Aerial crown-view tile of a tropical tree (Barro Colorado Island, Panama), acquired 20240918:
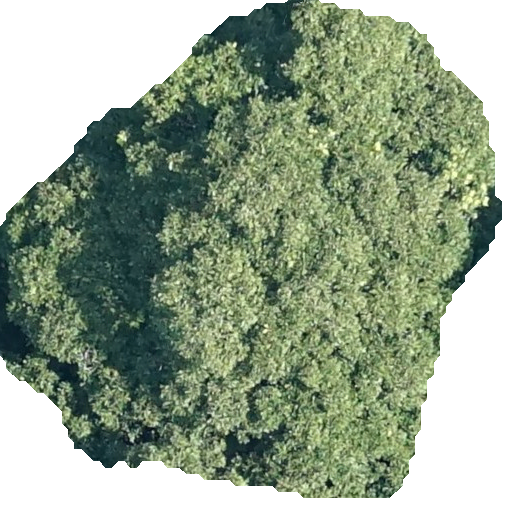
Species: Dipteryx oleifera
GBIF accepted scientific name: Dipteryx oleifera
Crown area: 284.704 m²